Question: My Firebase data structure looks like this:

How can i get the name of all the keys in the first document (0) within the collection (People). The values are assigned dynamically so i can't query directly to the documents, i can only query to the Collection People.
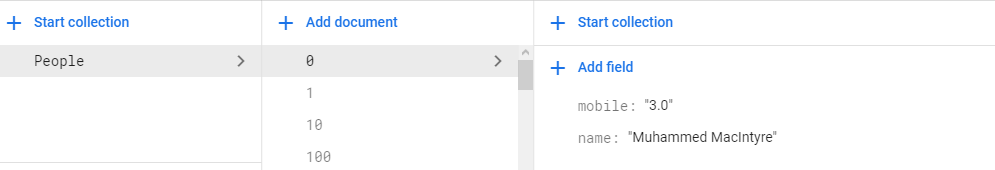
Answer: You will have to simply read the document. See the documentation for <URL>.
'''
firestore
.collection("People")
.document("0")
.get()
.addOnSuccessListener { document ->
if (document != null) {
Log.d(TAG, "DocumentSnapshot data: ${document.data}")
} else {
Log.d(TAG, "No such document")
}
}
'''
Inside the success listener, the DocumentSnapshot will contain a Map of fields to values that you can get with <URL>:
'''
.addOnSuccessListener { document ->
if (document != null) {
val map = document.getData()
// map has keys with values and values with data
} else {
Log.d(TAG, "No such document")
}
}
'''
If you don't know the ID of the document, then you can't effectively query it. Firestore doesn't impose an ordering on the documents. What you see in the console is simply an alphabetical list of document IDs, which has no relation to the order in which they were added.
If you need to order the documents, then you should use some field value, such as a timestamp value, and use that to query the collection to find the newest one.